Question: <URL>
I have eclipse setup with Subversive plugin, I can download the codes down to my eclipse with the SVN method URL, but I just couldnt find a way to compile this code successfully!
Can any kind soul give this noob a step by step guide on how to get apps-for-android locally, compile, and run it on my test phone?
Edit:
Basically, in Eclipse with Subversive plugin, I create a new project by
File->New->Other->SVN->Project from SVN
then I use this URL, <URL>
Then on this screen, I dont know what I should select, so I chosed: Checkout as a project with the name specified

Then the codes got downloaded to my workspace, with the SVN metadatas.
In my Eclipse, I can see that a new project has been created, but its not an android project.
I tried to use Android Tools to convert it to an Android project, but of course it did not work.
I also try to simply create a new project with the downloaded codes, and I was never able to compile it because Eclipse says there is an error with the project, but I cannot find the error at all.
I thought this is supposed to be very simple, but I have spent one afternoon on this, so thus looking if anyone has done this before to advise me...
Thanks.
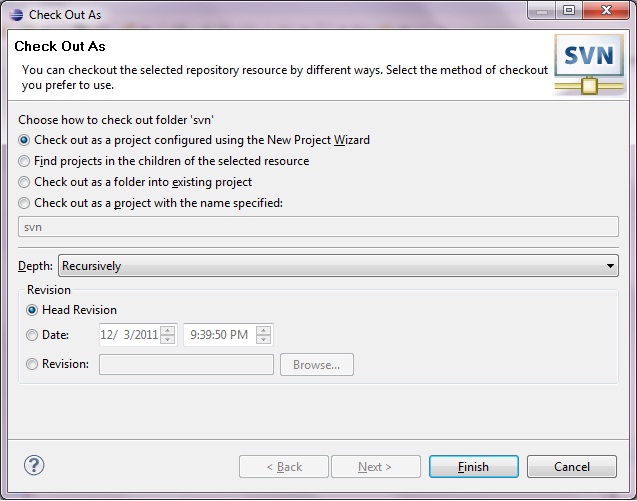
Answer: SVN is simply a version control system for source code. Importing that code with SVN into Eclipse doesn't mean it will create Android projects for the sample code you're importing.
Once you've imported apps-for-android (by the way, you don't need the SVN plug-in at all, doing it from the command line works just as well), you can then compile the code by creating separate Android projects for each sample app.
In Eclipse, go to File->New->Android Project. Then click on Create Project from Existing Source source, and click on the button to find the sources of the program (the path has to go all the way to the App name (for example: /Users/amt/apps-for-android/apps-for-android-read-only/SpriteMethodTest).
The steps above assumes you already have the Android plug-in installed along with the Android's SDK with the platform version of your choice.
After creating your Android project, (depending on your Eclipse settings) it will compile it automatically or you can do it manually, right click on your project and select Run As Android Application. If the emulator is not running do this prior, else I think it should launch it for you.